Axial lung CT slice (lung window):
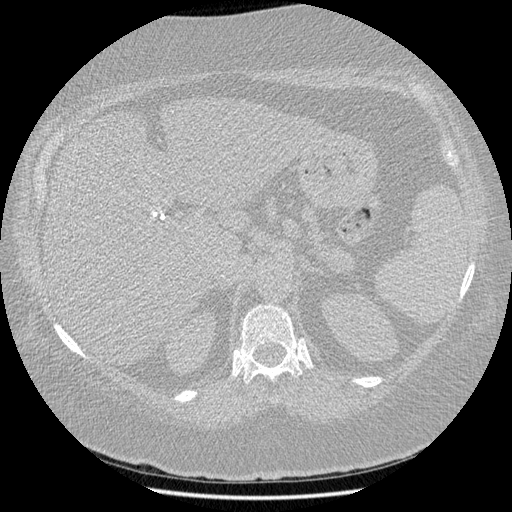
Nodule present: no